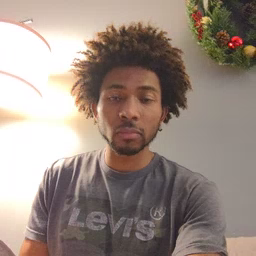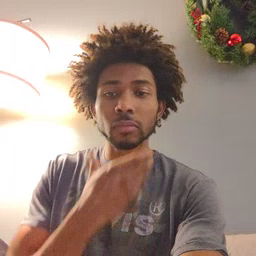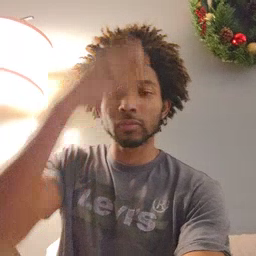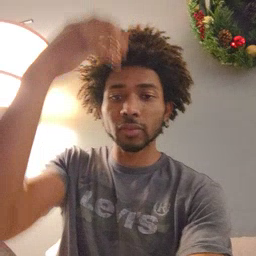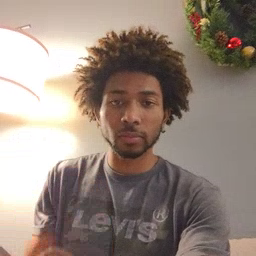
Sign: giraffe